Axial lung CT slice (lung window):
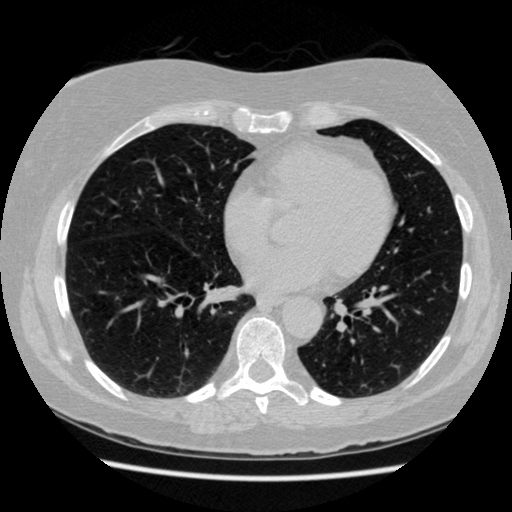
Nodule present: no